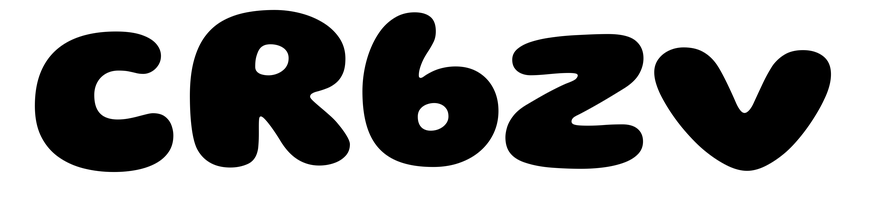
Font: Gluten_ExtraBold